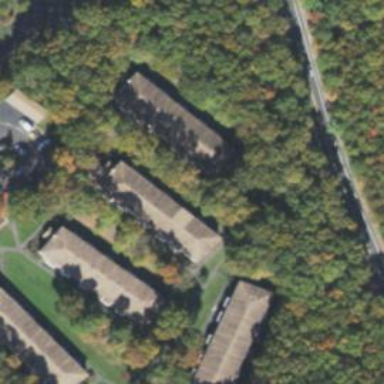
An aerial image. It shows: View of apartment building.